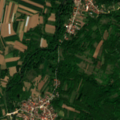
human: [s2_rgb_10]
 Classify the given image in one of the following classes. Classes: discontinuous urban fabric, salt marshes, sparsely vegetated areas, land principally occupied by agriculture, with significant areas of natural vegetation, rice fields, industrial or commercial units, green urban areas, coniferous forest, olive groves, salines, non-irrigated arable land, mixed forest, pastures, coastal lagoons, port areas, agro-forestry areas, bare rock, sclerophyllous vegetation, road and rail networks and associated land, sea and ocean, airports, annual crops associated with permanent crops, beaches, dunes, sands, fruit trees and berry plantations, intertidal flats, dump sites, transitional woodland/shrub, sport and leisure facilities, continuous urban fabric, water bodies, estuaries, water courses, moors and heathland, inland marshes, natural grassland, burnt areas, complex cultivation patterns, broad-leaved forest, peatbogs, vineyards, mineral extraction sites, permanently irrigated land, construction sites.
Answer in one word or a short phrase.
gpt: discontinuous urban fabric, non-irrigated arable land, land principally occupied by agriculture, with significant areas of natural vegetation, broad-leaved forest, transitional woodland/shrub